Field crop: maize
Growth stage: 1
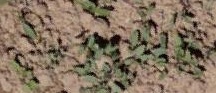
Species: convolvulus